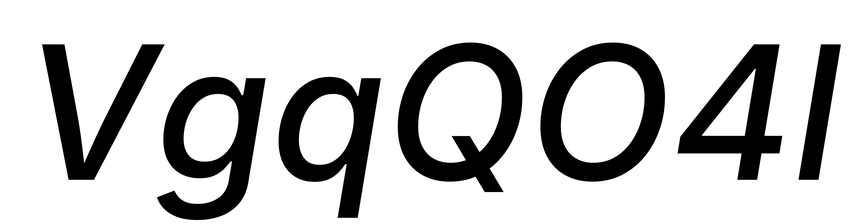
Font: Inter-Italic_Medium_Italic